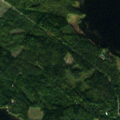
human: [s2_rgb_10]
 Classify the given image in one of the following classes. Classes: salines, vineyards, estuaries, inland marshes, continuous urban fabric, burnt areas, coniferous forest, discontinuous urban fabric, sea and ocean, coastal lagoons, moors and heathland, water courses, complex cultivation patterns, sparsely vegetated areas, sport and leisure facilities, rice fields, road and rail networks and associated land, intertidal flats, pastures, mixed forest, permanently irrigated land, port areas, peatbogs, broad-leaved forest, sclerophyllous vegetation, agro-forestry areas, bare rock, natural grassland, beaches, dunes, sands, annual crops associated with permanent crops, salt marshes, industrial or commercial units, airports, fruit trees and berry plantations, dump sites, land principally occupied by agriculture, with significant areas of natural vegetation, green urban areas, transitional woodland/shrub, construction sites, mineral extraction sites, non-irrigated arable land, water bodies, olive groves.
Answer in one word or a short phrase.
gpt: coniferous forest, mixed forest, water bodies